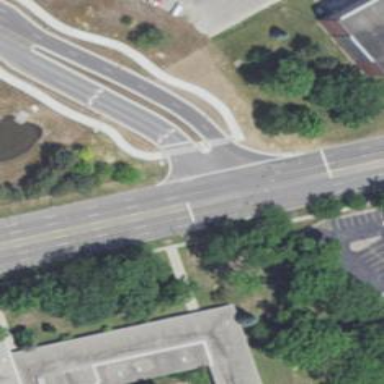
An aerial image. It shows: Unmarked crossing on footway.